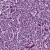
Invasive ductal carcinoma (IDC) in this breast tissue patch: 1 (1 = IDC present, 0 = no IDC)